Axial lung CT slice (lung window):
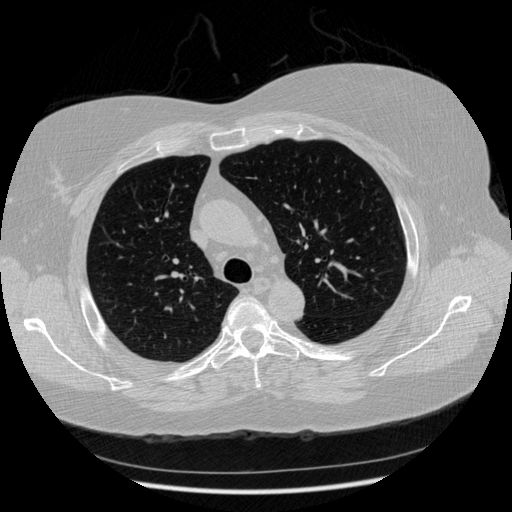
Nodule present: no